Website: bh-photo
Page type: cart
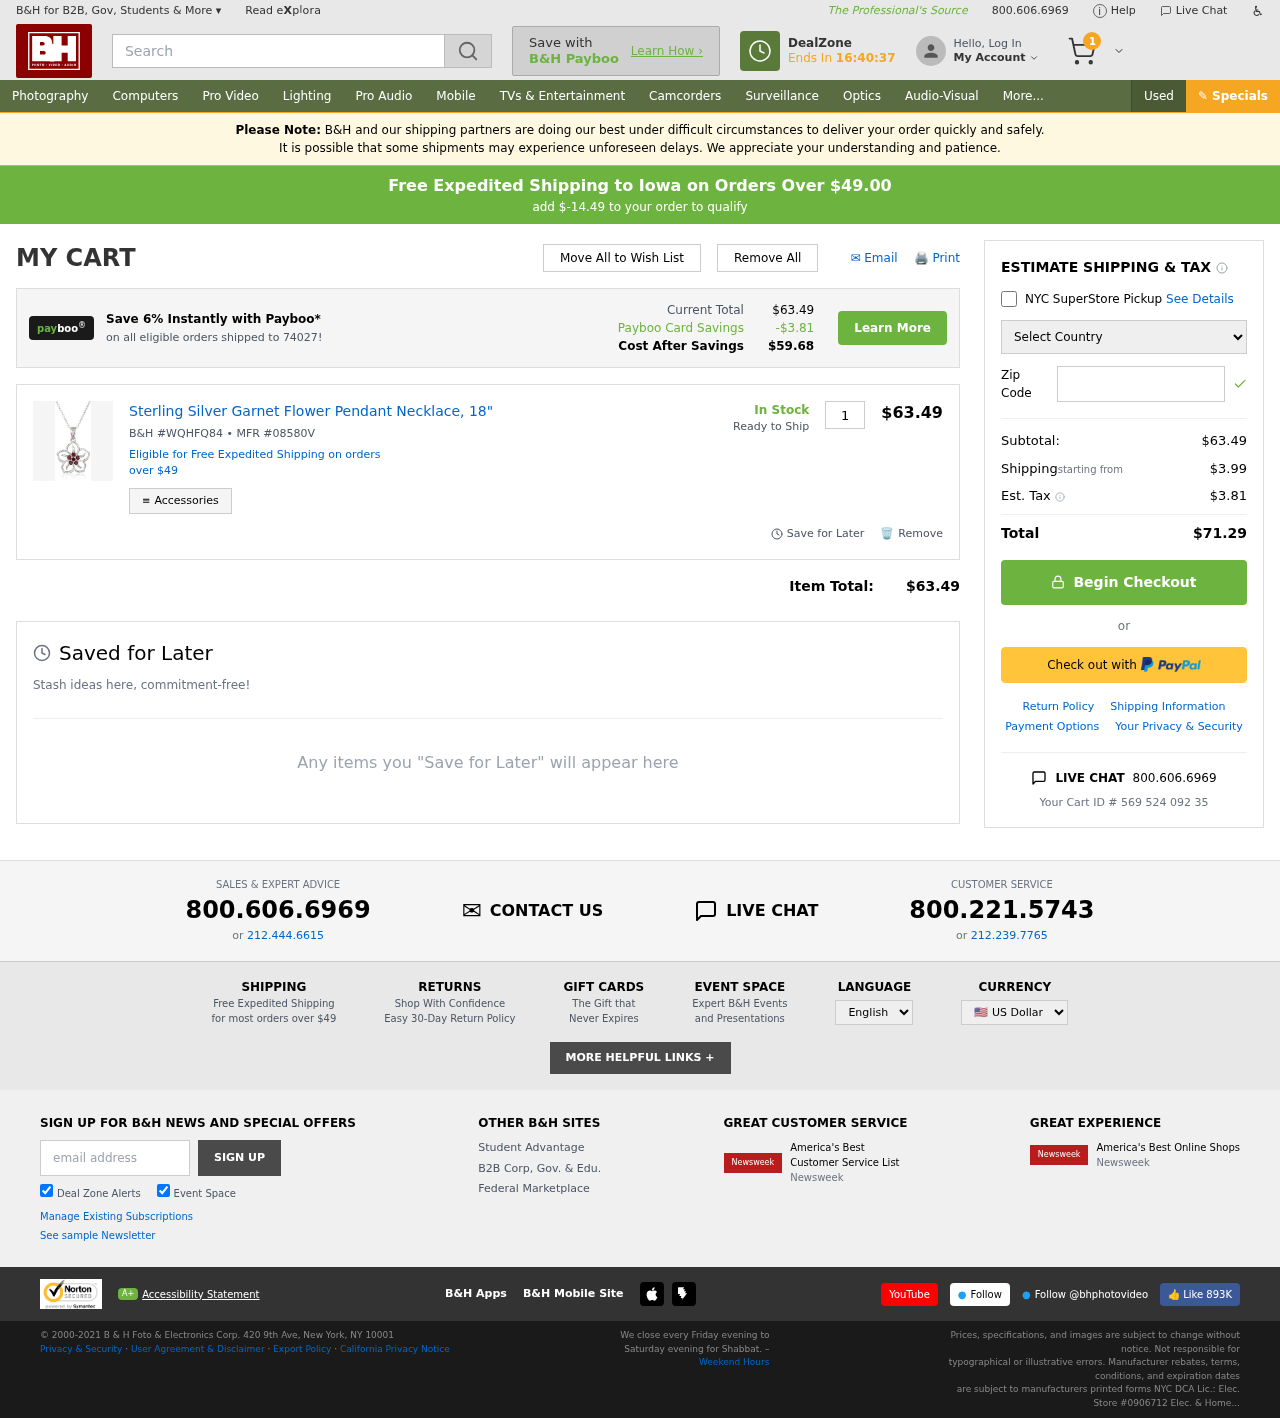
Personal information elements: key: PII_COUNTRY
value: United States
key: PII_POSTCODE
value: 74027
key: PII_STATE
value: Iowa
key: PII_POSTCODE_FULL
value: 74027
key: PII_POSTCODE_NUMERIC
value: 74027
Product elements: key: PRODUCT1_NAME
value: Sterling Silver Garnet Flower Pendant Necklace, 18"
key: PRODUCT1_PRICE
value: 63.49
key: PRODUCT1_QUANTITY
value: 1
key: PRODUCT1_SKU
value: WQHFQ84
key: PRODUCT1_MFR
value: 08580V
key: PRODUCT1_AVAILABILITY
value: In Stock
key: PRODUCT1_SHIP_STATUS
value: Ready to Ship
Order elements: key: ORDER_NUM_ITEMS
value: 1
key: FREE_SHIPPING_THRESHOLD
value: $-14.49
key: ORDER_SUBTOTAL
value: $63.49
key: ORDER_SHIPPING_COST
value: $3.99
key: ORDER_TAX
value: $3.81
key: ORDER_TOTAL
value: $71.29
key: ORDER_ID
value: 569 524 092 35
Search elements: key: HEADER_SEARCH
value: Search
Other elements: key: PAYBOO_SAVINGS
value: -$3.81
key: COST_AFTER_SAVINGS
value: $59.68